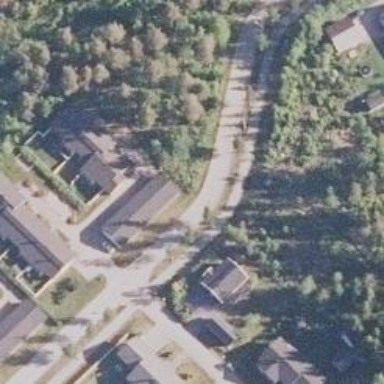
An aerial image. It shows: Residential road with separate asphalt sidewalk and cycleway.